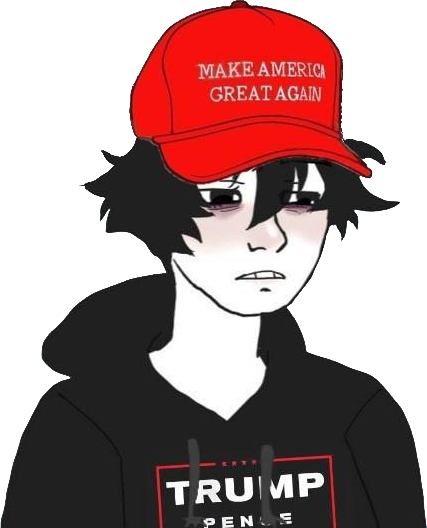
Label: 5_Twinkjak